You are looking at the wavelet scalogram of a bearing's acceleration signal. Diagnose the bearing from this image, choosing from: normal, inner_race, outer_race, ball.
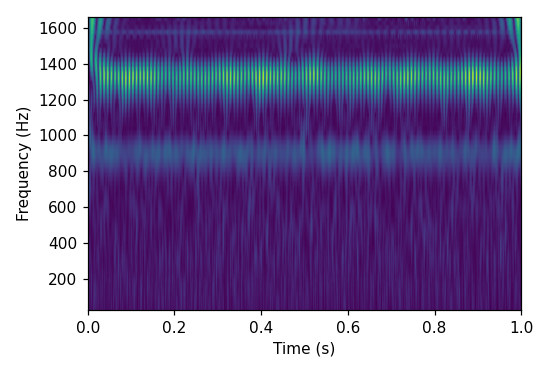
Answer: outer_race